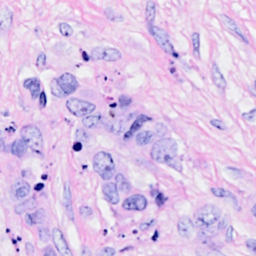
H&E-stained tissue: Breast